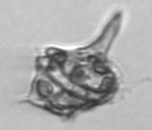
Label: Amylax